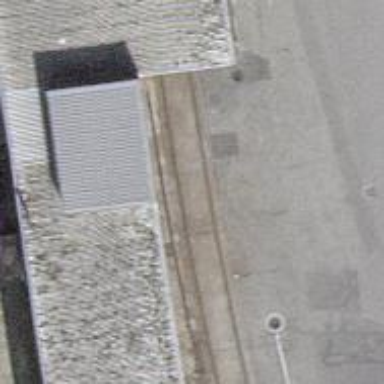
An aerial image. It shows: Railway siding for service.